Interaction volume radius: 5 \u00c5
Interaction volume height: 10 \u00c5
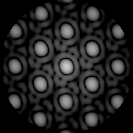
Disorder parameter: 0.007363